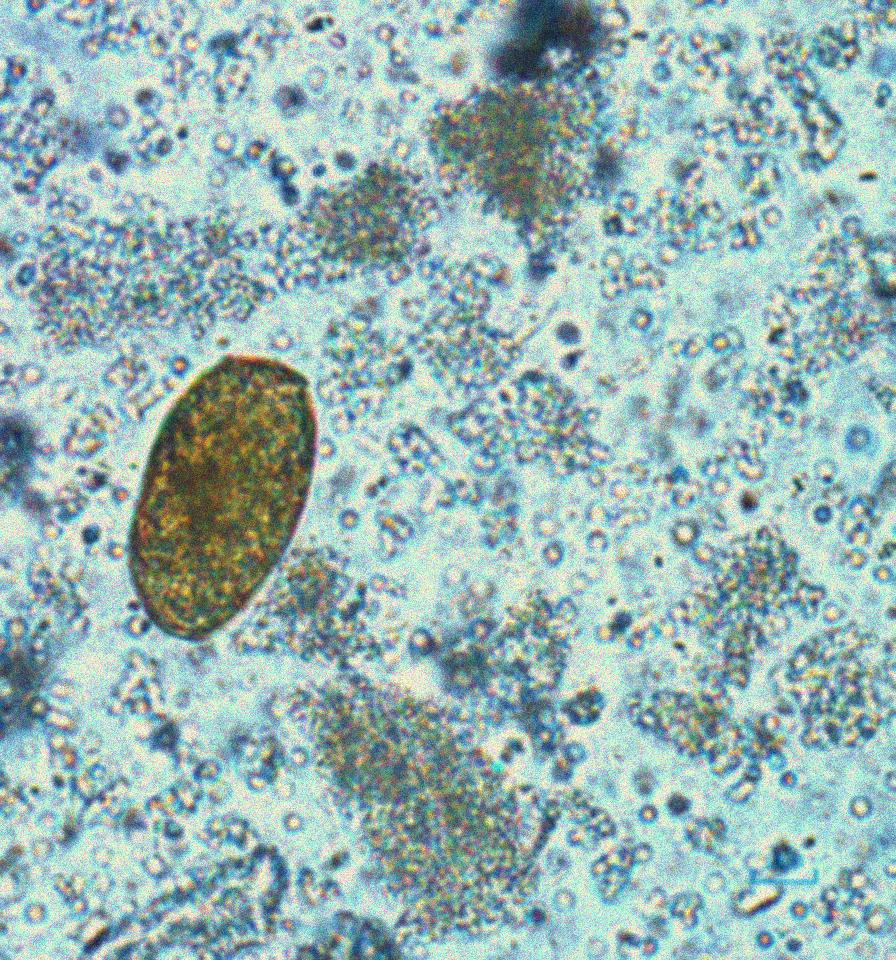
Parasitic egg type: Paragonimus spp